Question: I've been cracking my head over this algorithm for the past week and a half and i cant get it to work.
Basically i have an schedule (i know the Time value of the "borders")
and i have the red section (peoples movements in and out of the workplace). What i want is to know the time people spend at the workplace WITHIN their schedule, i dont care if they are there before or after work, or in the lunch break.
do you have any suggestions? on a mathematical theory or rule that i can apply here? or a similar problem you have seen you can point me to? i've been having a really hard time finding a solution. Any help would be appreciated.

Schedule:
7:30am (start) 12:00pm(lunchbreak)
1:30pm(endLunchBreak) 5:00pm(endOfWorkday)
People movements trough the day:
IN: 6:50am, OUT: 6:55am
IN: 7:00am, OUT: 11:45am
IN: 1:45pm, OUT: 5:05pm
So, my expected output would be a timespan of: 7:30 (it ignores time IN workplace outside of work schedule)
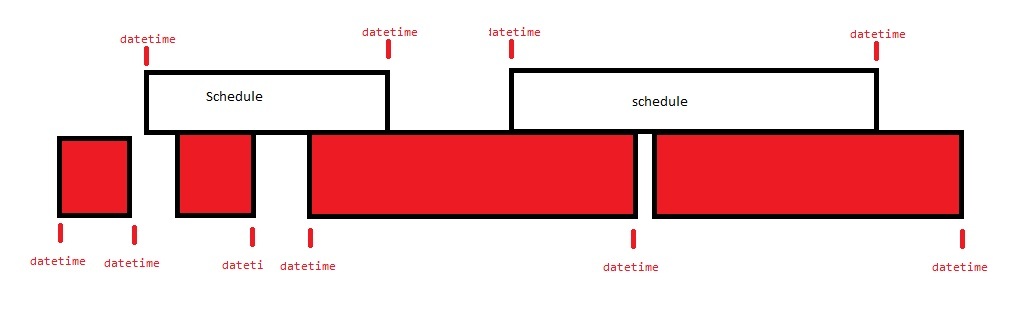
Answer: Break the day into 1440 one minute increments. This is your set space.
- -
The intersection of "S" and "W" is the amount of time the person was there within their schedule (in minutes - convert to hh:mm per your needs).
Using other set algorithms you can find when they should have been there but weren't, etc.